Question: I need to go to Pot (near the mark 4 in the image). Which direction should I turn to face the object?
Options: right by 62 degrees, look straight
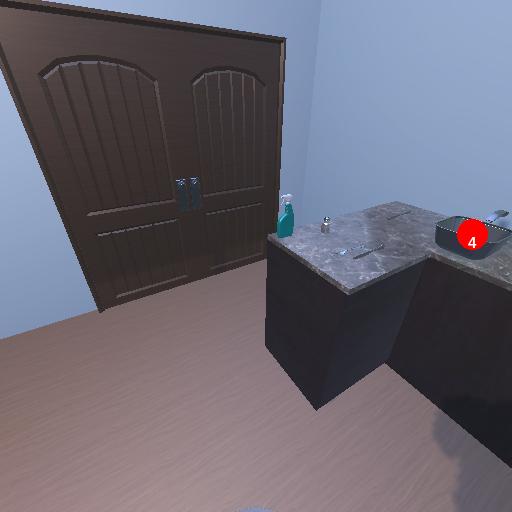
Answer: right by 62 degrees